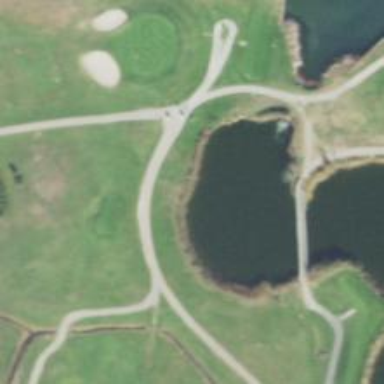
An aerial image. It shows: Pathway for golfing.